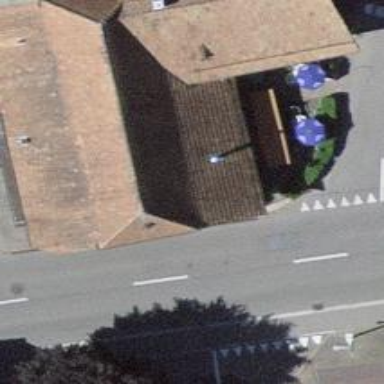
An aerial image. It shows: Restaurant.